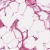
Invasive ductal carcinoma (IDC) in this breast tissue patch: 0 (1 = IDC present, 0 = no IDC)